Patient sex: M
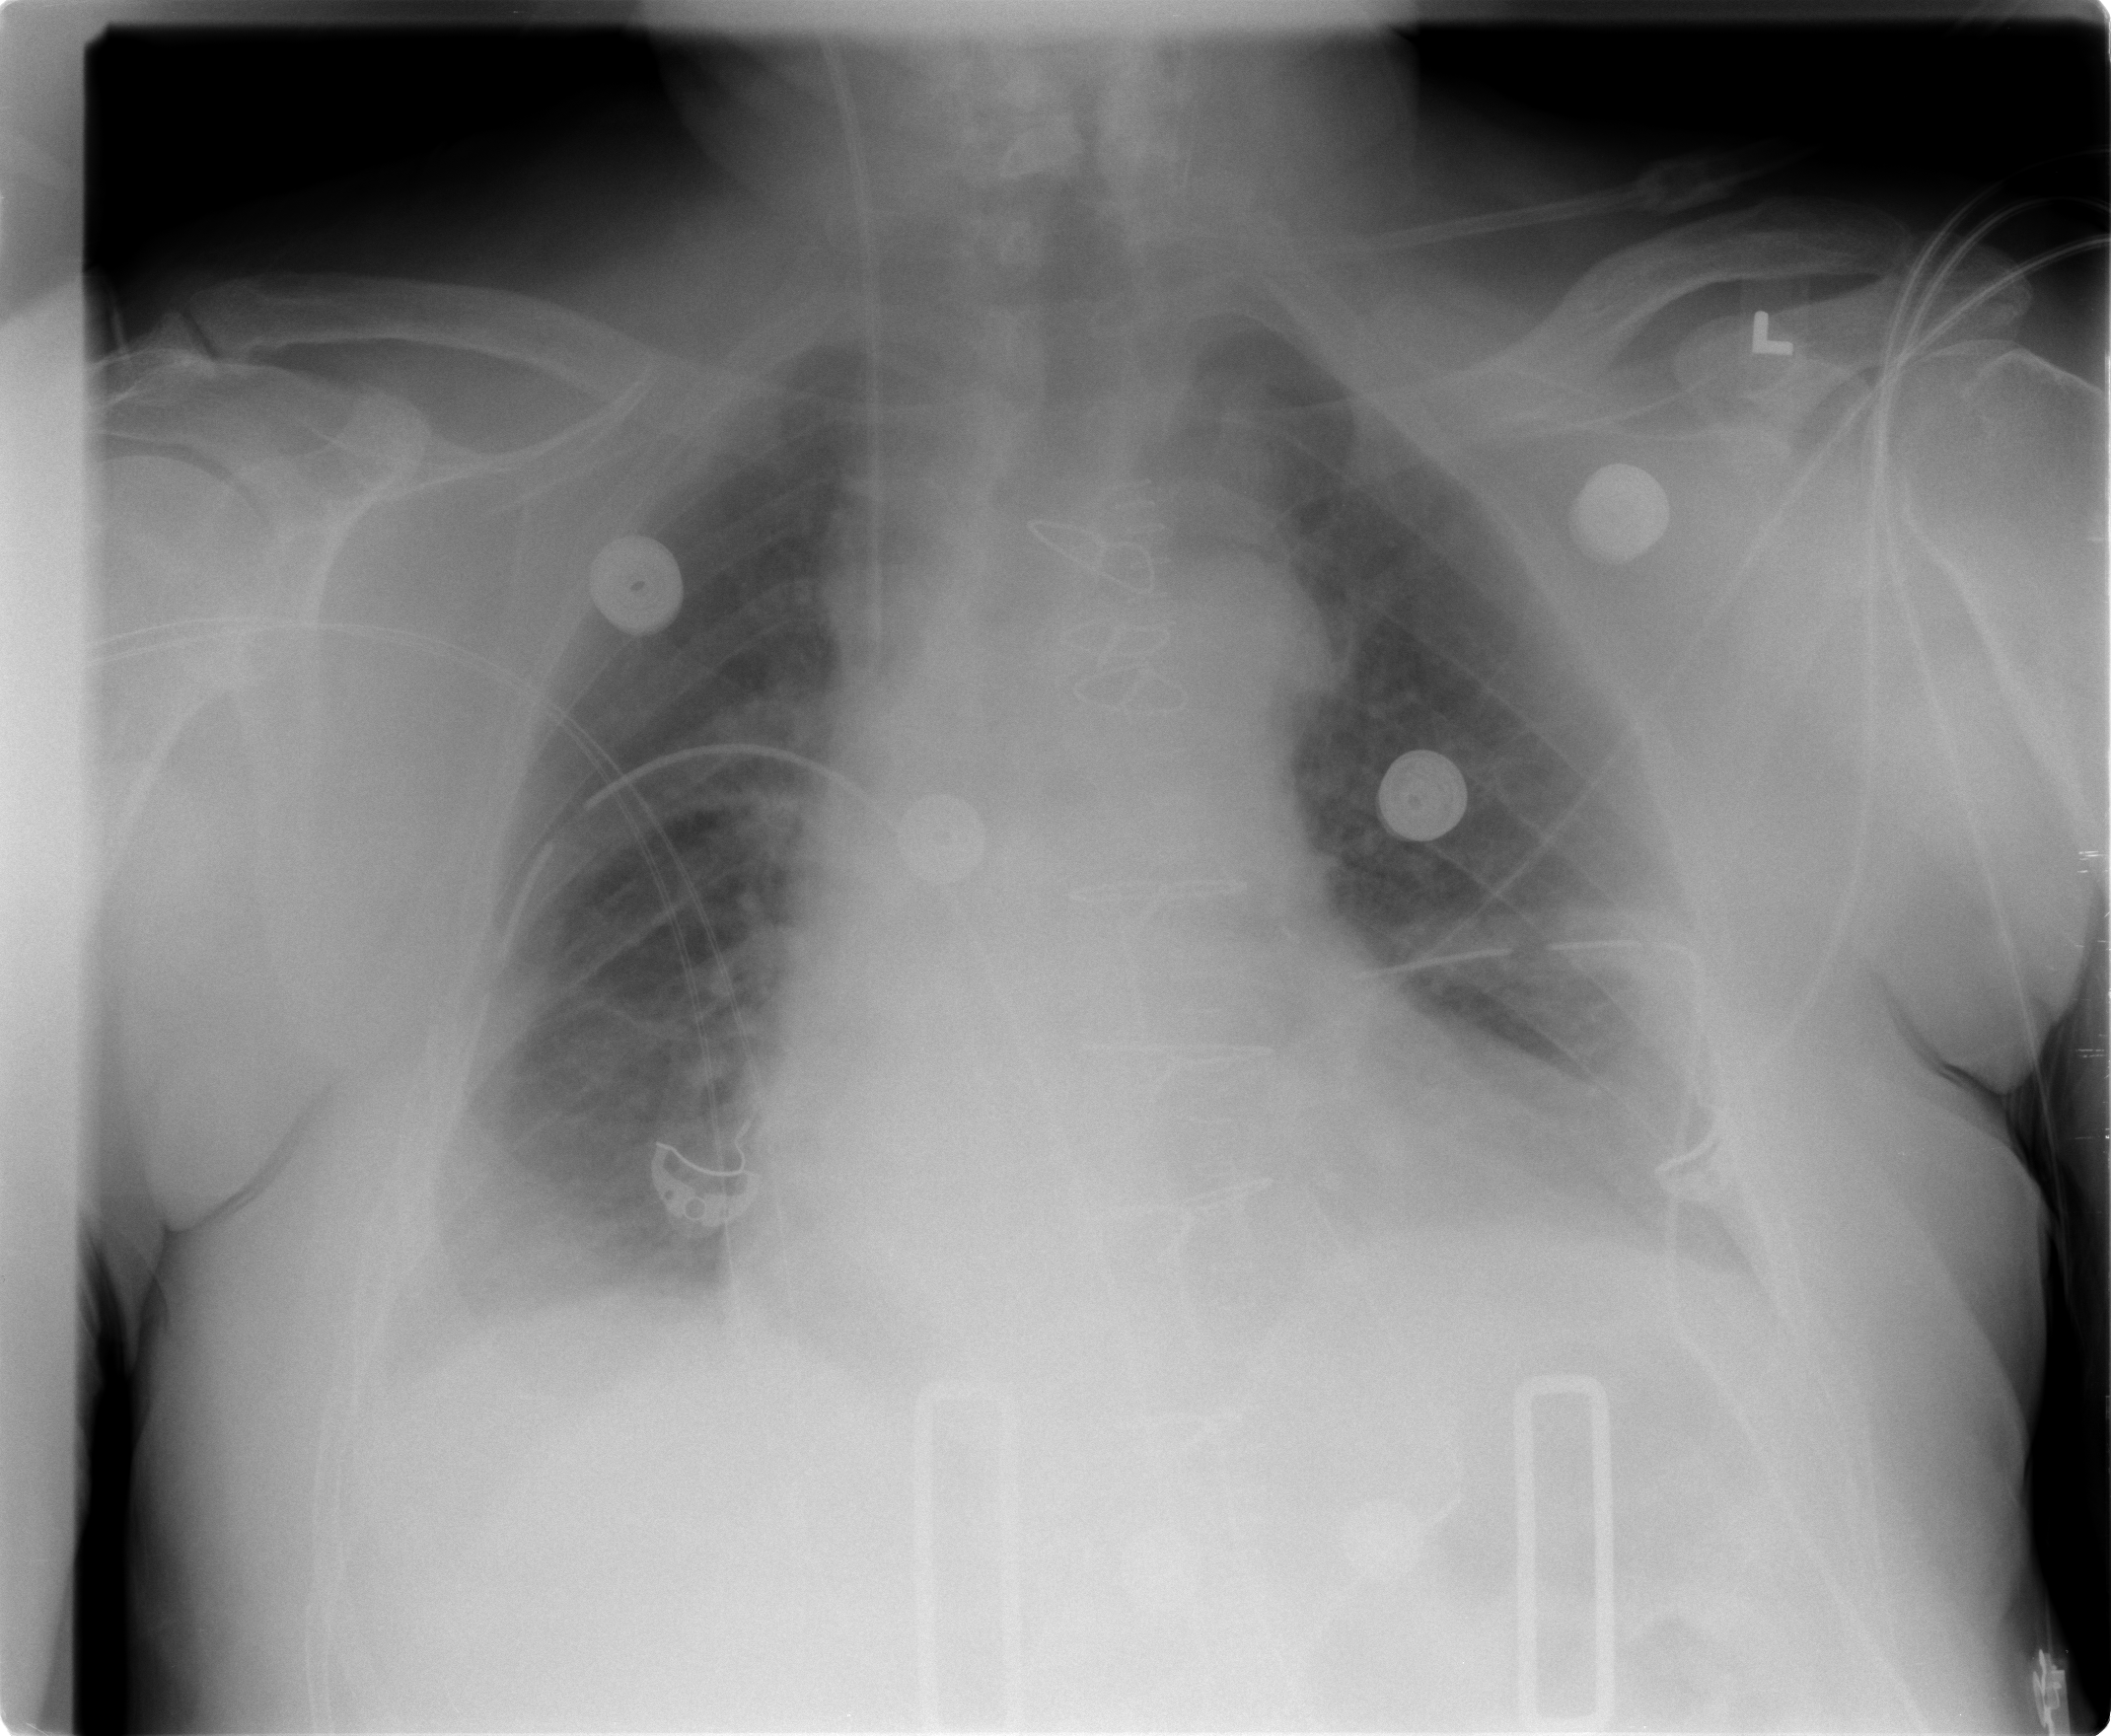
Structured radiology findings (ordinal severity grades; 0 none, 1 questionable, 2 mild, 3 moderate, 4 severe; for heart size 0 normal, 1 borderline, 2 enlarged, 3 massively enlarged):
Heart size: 2
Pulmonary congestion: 2
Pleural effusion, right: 2
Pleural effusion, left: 2
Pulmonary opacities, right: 0
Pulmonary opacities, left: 0
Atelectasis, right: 2
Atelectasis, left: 1